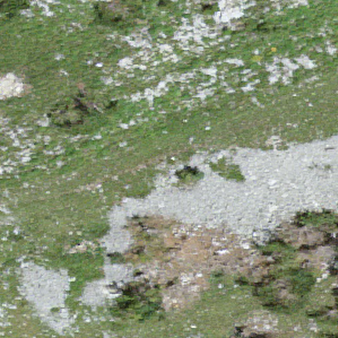
Label: other